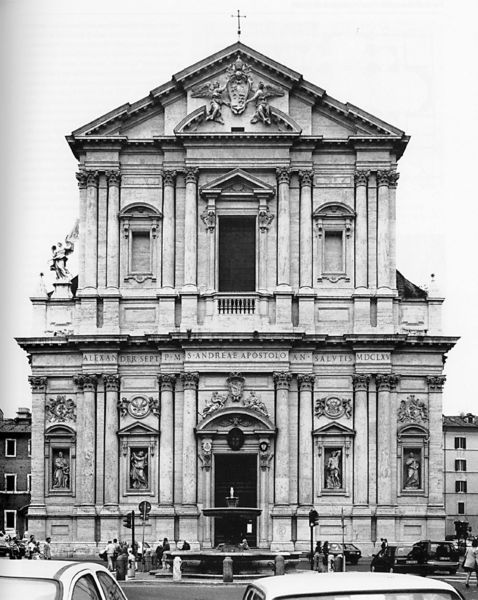
Titel: Sant' Andrea della Valle (Fassade)
Künstler: Carlo Rainaldi
Standort: Roma
Institution: Sant'Andrea della Valle
Schlagwörter: dunkel, weiß, menschen, stadt, fenster, grau, hell, männer, schwarz, strasse, säule, säulen, dach, gebäude, haus, ornament, architektur, barock, stein, häuser, kirche, front, renaissance, brunnen, engel, statue, relief, schrift, fassade, italien, pflaster, giebel, platz, besucher, pilaster, auto, inschrift, verzierung, tor, galerie, foto, fotografie, photographie, segment, eingang, antike, kreuz, dom, schwarzweiss, text, architrav, kapitelle, rom, kapitell, photo, portal, wappen, sims, doppelsäulen, gesims, skulpturen, statuen, antik, kapelle, geschosse, tempel, korinthisch, empor, autos, geschoss, basilika, gibel, superposition, ordnung, segmentgiebel, palladio, thympanon, westwerk, il gesu, apostel, jesuiten, dam, andreas, jesuitenkirche, vorgelegt, autodach, 1665, st. andrea dela vale, st. anreas, paladianisch